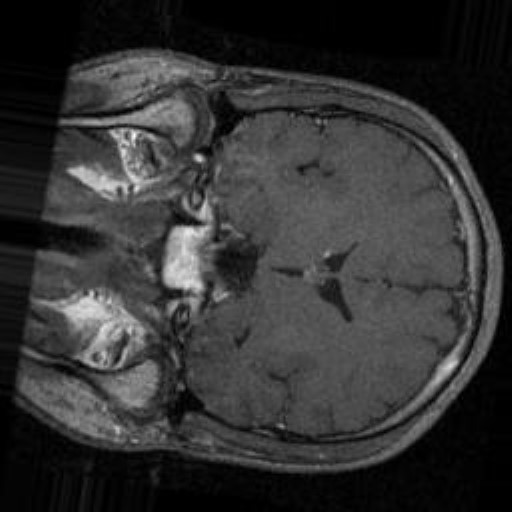
Label: brain_tumor